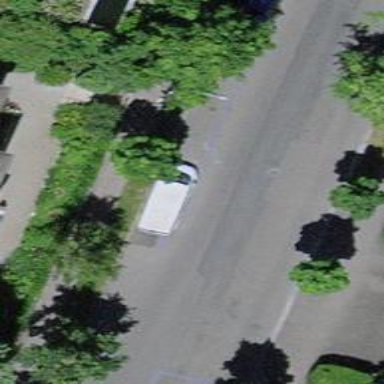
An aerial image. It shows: Tree-lined avenue.